Question: I try to center columns into a row.
There is the simple code :
'''
<div class="row" style="background-color:black;">
<div class="large-2 small-6 text-center radius panel left columns" id="days" style="opacity:0.8;margin-right:0.5%;"></div>
<div class="large-2 small-6 text-center radius panel left columns" id="hours" style="opacity:0.8;margin-right:0.5%;"></div>
<div class="large-2 small-6 text-center radius panel left columns" id="minutes"style="opacity:0.8;margin-right:0.5%;"></div>
<div class="large-2 small-6 text-center radius panel left columns" id="seconds" style="opacity:0.8;"></div>
</div>
'''
And the result :

You can see, the space of row is the black background. How can i center the columns into the row ?
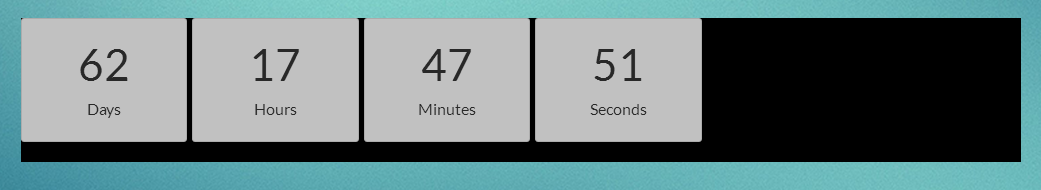
Answer: You can use offset
'''
<div class="row" style="background-color:black;">
<div class="large-2 large-offset-2 small-6 text-center radius panel left columns" id="days" style="opacity:0.8;margin-right:0.5%;"></div>
<div class="large-2 small-6 text-center radius panel left columns" id="hours" style="opacity:0.8;margin-right:0.5%;"></div>
<div class="large-2 small-6 text-center radius panel left columns" id="minutes"style="opacity:0.8;margin-right:0.5%;"></div>
<div class="large-2 small-6 text-center radius panel left columns" id="seconds" style="opacity:0.8;"></div>
</div>
'''